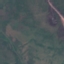
Land use / land cover class: HerbaceousVegetation